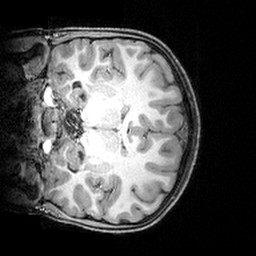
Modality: T1w
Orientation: coronal
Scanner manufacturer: siemens
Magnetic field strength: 3 T
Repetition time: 1.9 s
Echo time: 0.00397 s